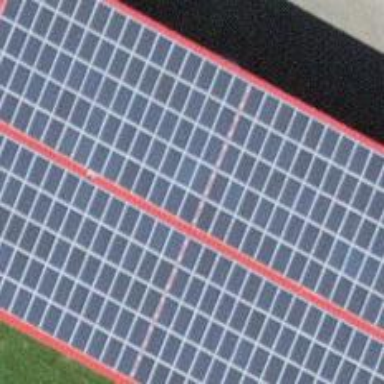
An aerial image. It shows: Solar power generator using photovoltaic method with solar photovoltaic panel types.